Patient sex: F
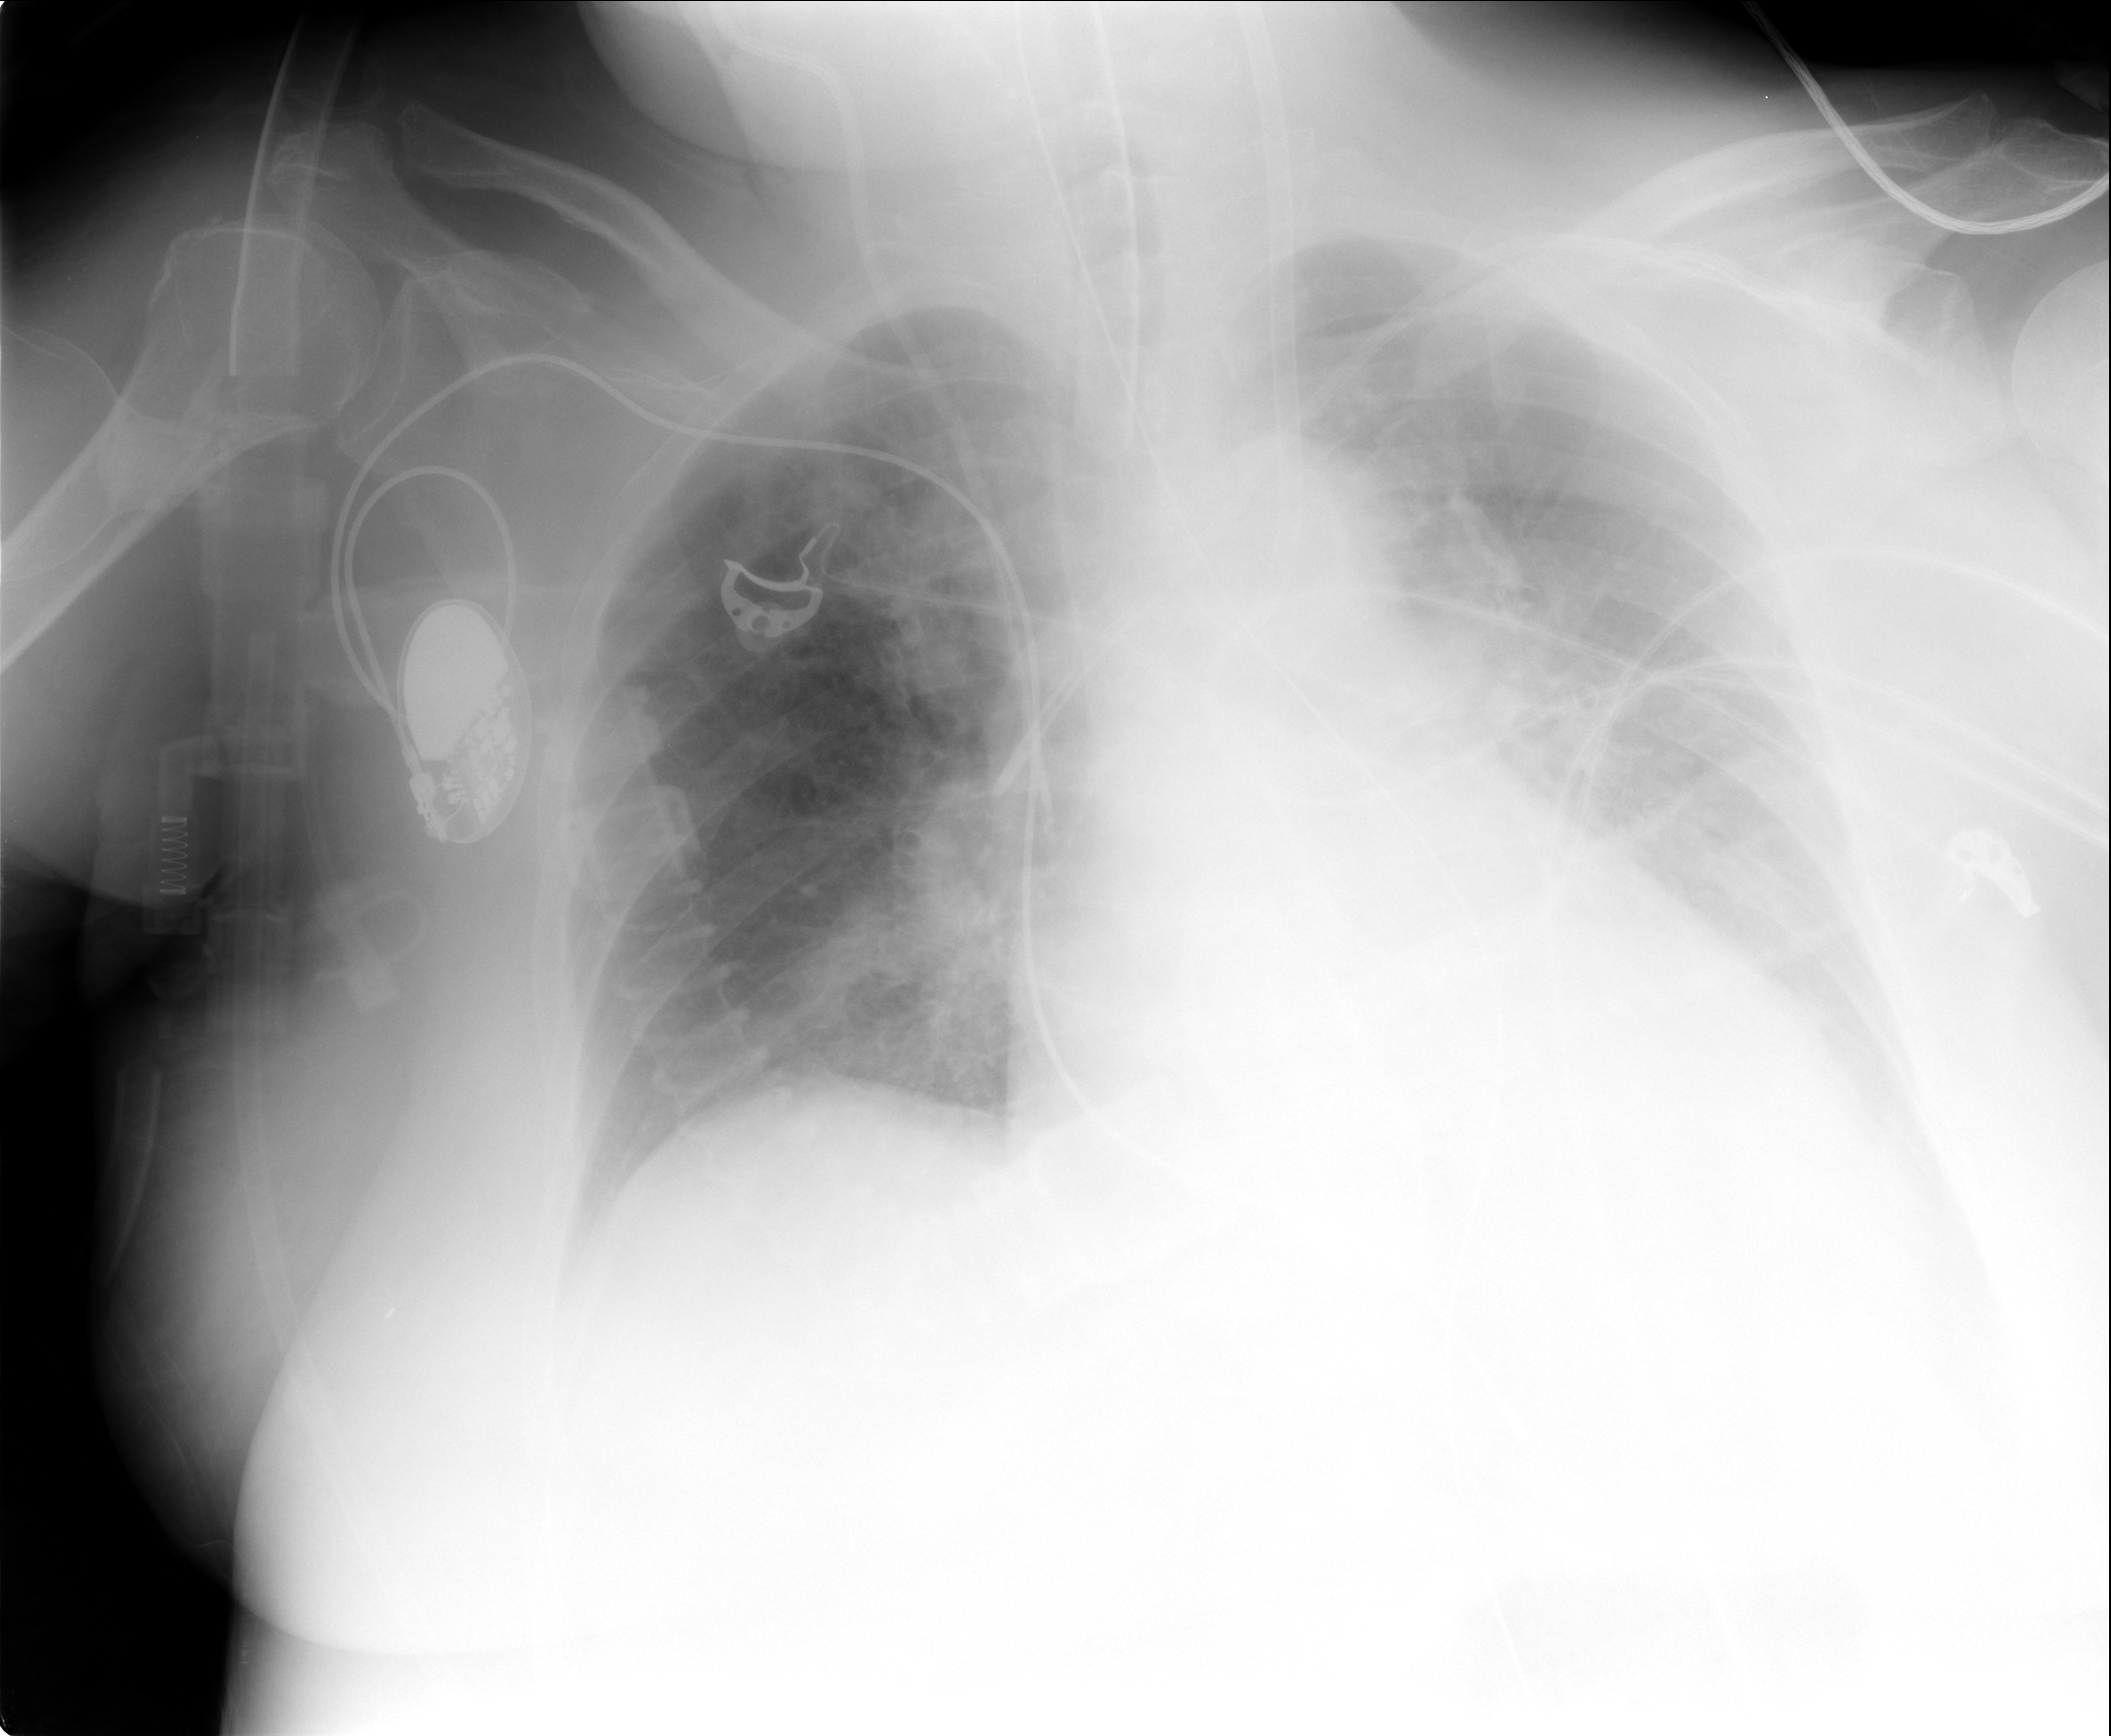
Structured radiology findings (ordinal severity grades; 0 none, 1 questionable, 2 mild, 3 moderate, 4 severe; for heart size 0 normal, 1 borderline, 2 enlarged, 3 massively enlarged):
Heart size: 2
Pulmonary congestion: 0
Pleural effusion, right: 0
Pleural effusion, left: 2
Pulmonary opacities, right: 2
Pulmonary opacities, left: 0
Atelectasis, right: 0
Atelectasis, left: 0